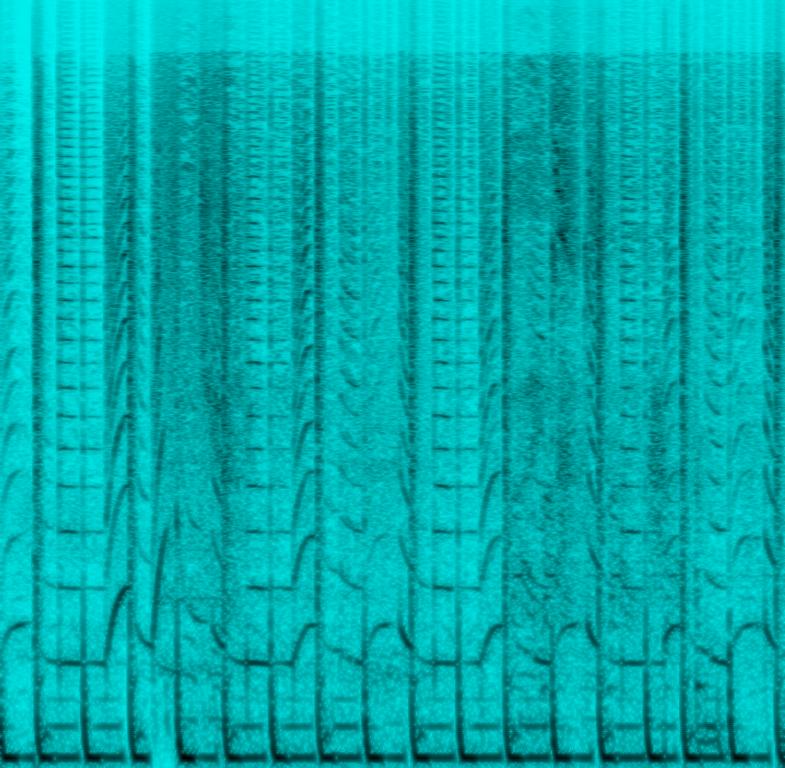
This music is an electronic instrumental. The tempo is fast with synthesiser arrangements, electronic beats , Dj mixer and a repetitive vocal riff. The music is incessant, psychedelic, hypnotic, trippy and trance like with a dance groove. This music is Techno Pop/EDM.